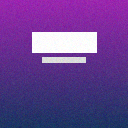
Screen state: on